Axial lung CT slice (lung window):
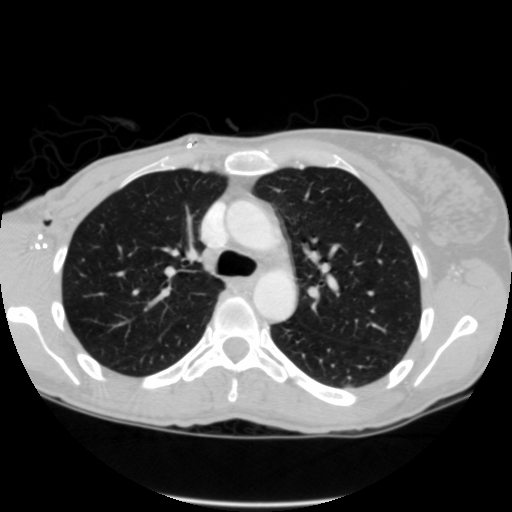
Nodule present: no